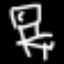
Label: chair